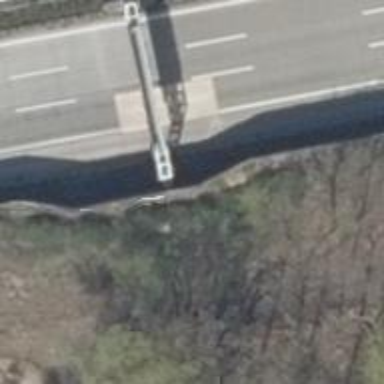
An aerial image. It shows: Bridge with gantry.